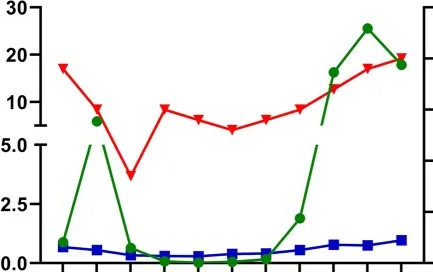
Changes in maximum body temperature and blood cell count after the onset of fever.
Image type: pathology (masson_trichrome)